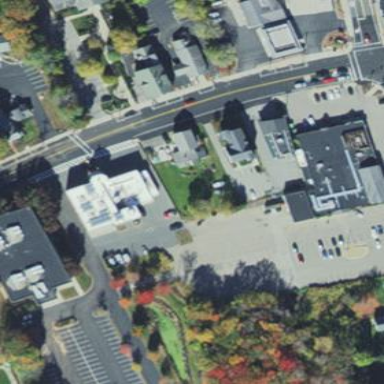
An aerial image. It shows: Retail area.